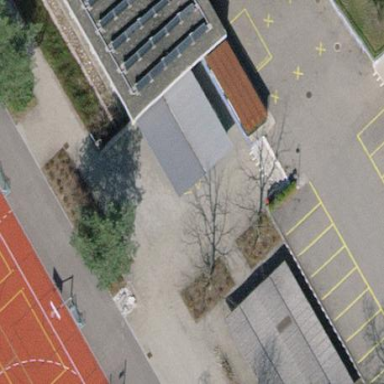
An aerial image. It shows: Bicycle parking shed on the roof of building.